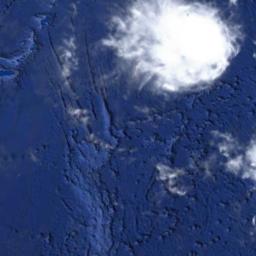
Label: cloud